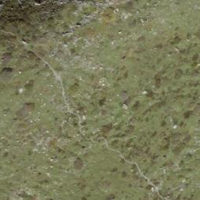
EUNIS habitat code: 23
Species observed at this site:
Aglais urticae
Epipactis atrorubens
Anthus spinoletta